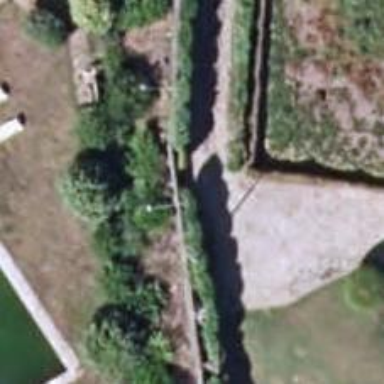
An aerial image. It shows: Fence.